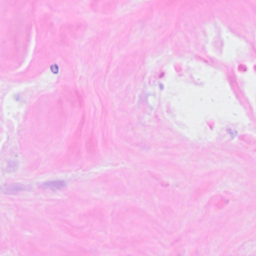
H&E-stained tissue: Breast